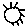
Label: sun